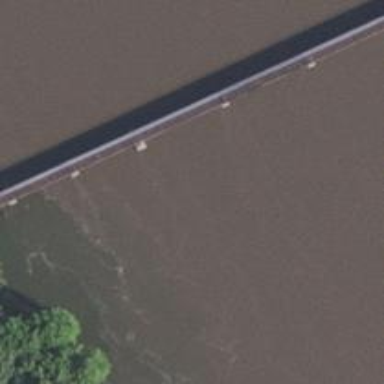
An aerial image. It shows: Pier supporting bridge.